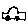
Label: car